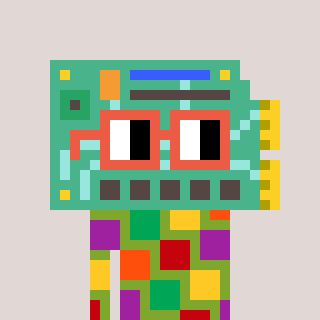
a pixel art character with square orange glasses, a chipboard-shaped head and a slimegreen-colored body on a warm background